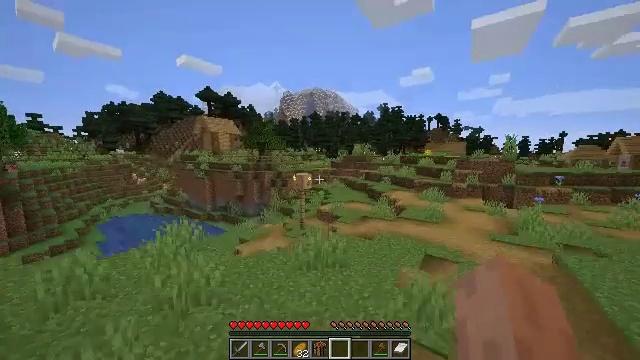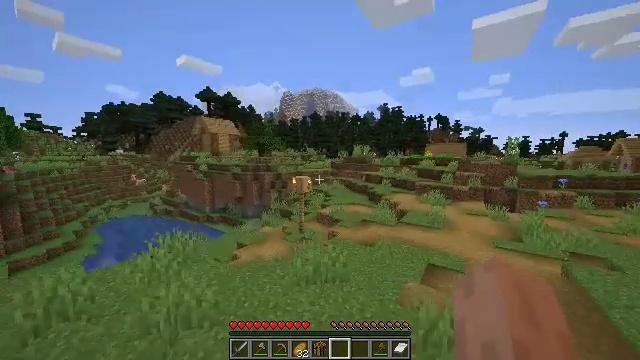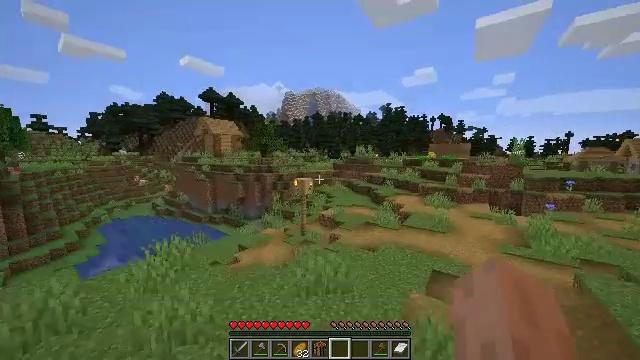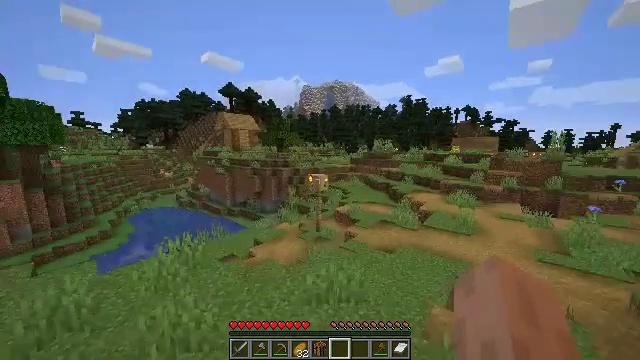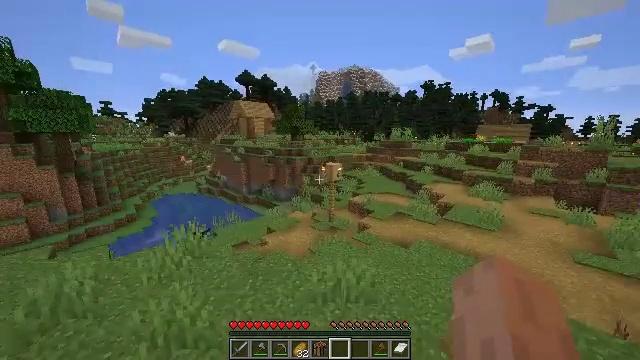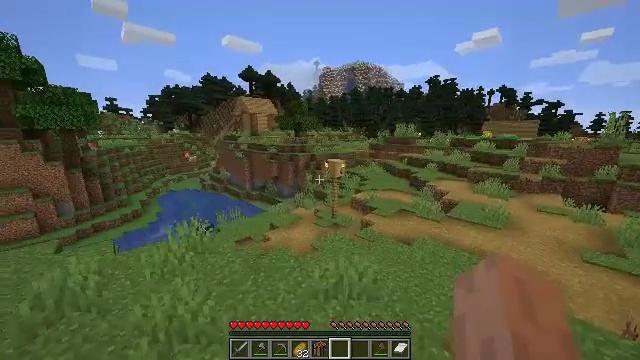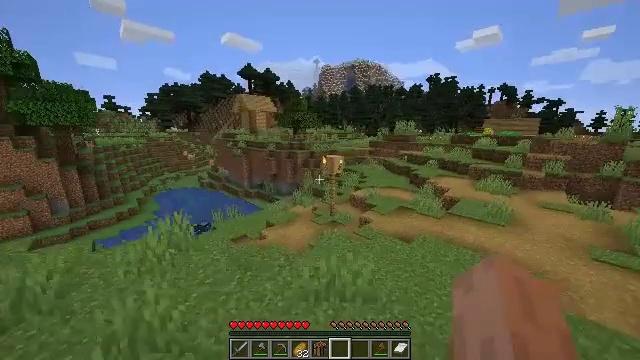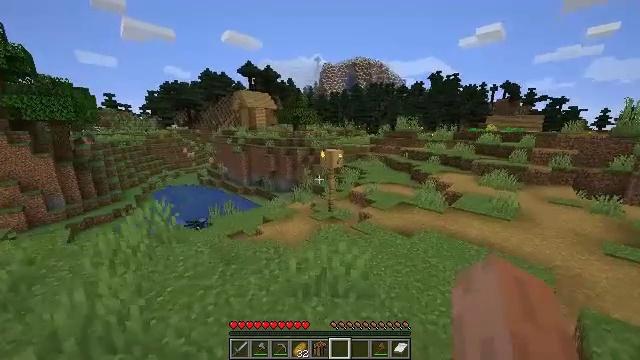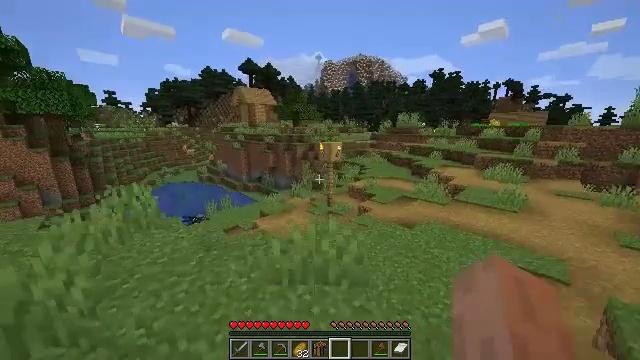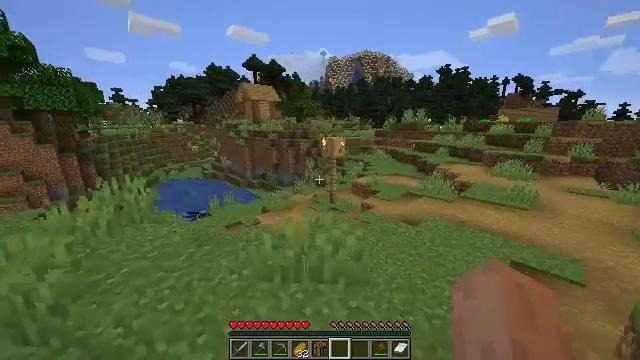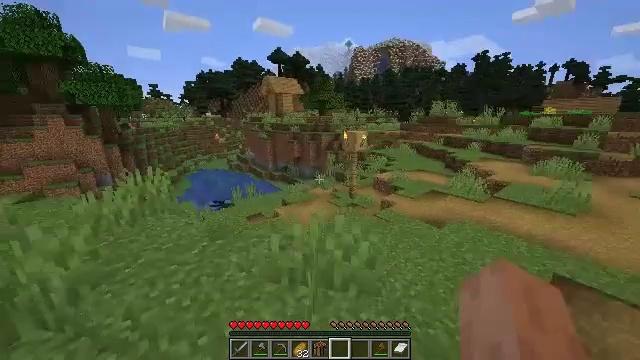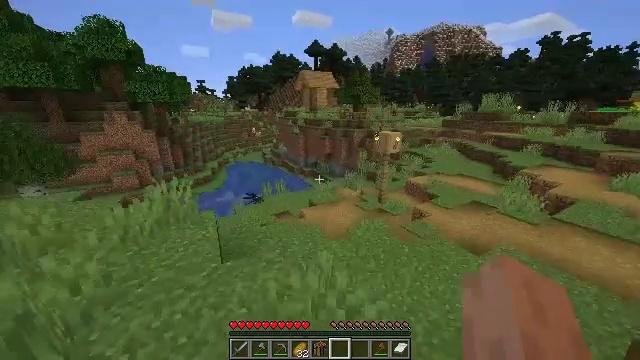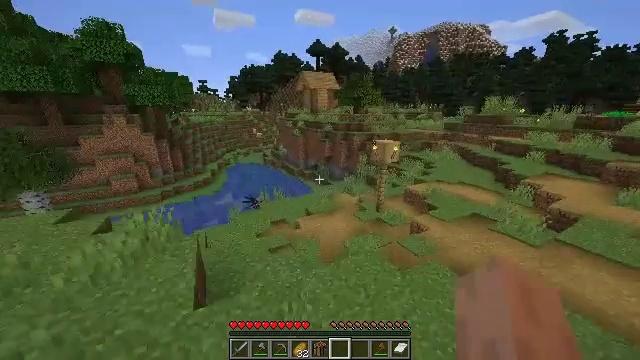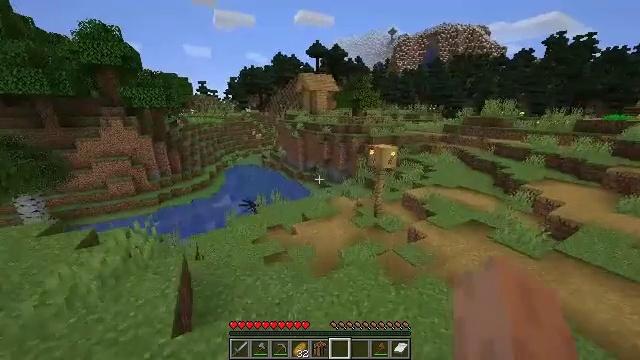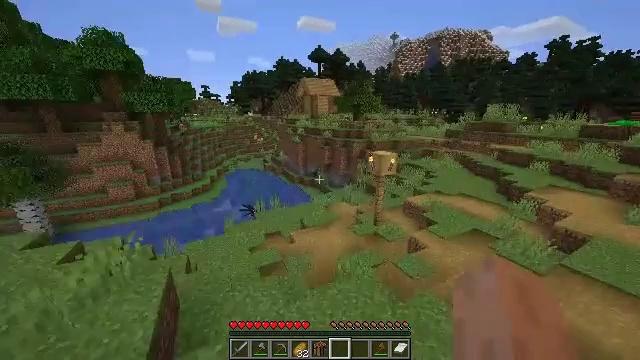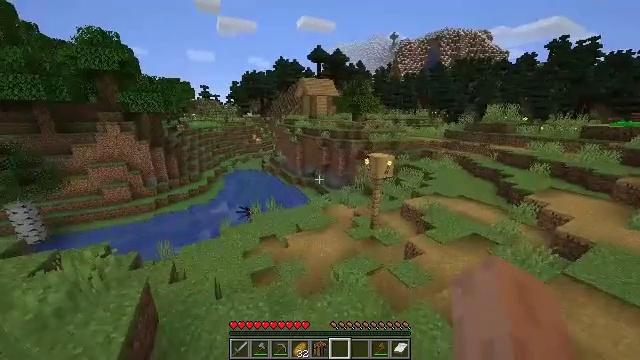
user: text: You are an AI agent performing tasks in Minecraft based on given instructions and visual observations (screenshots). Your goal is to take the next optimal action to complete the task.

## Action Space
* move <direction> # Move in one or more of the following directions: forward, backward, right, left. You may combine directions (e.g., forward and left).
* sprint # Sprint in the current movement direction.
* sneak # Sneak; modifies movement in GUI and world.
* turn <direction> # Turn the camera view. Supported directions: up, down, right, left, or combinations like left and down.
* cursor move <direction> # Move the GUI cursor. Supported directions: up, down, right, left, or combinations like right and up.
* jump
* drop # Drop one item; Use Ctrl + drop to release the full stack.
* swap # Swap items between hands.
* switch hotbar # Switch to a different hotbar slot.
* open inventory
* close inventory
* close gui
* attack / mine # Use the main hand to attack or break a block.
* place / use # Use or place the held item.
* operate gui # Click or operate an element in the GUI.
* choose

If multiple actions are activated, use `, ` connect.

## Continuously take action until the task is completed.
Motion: motion action
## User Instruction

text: Mine the grass path to create a new path.
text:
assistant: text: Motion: move forward and move right, jump
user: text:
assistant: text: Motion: move forward and move right, jump
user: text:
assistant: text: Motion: move forward and move right, turn left and down, jump
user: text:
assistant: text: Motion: move forward and move right, turn left and down, jump
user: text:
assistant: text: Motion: move forward and move right, jump
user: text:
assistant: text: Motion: move forward and move right, jump
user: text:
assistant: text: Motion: move forward and move right, jump
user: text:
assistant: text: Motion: move forward and move right, jump
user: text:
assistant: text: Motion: move forward and move right, turn left, jump
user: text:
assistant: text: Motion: move forward and move right, turn left and down, jump
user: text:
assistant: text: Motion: move forward and move right, turn left and down, jump
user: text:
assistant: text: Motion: move forward and move right, jump
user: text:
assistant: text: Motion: move forward and move right, jump
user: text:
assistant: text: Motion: move forward and move right, jump
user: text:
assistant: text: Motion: move forward and move right, jump
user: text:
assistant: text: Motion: move forward and move right, jump
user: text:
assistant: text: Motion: move forward and move right, jump
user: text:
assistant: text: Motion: move forward and move right, jump
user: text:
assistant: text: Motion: move forward and move right, jump
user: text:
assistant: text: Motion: move forward and move right, jump
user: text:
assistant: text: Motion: move forward and move right, jump
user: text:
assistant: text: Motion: move forward and move right, jump
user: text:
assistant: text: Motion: move forward and move right, jump
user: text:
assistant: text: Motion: move forward and move right, jump
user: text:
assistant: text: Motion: move forward and move right, jump
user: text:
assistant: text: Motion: move forward and move right, jump
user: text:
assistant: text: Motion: move forward and move right, jump
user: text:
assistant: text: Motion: move forward and move right, jump
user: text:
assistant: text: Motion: move forward and move right, jump
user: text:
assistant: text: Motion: move forward and move right, jump